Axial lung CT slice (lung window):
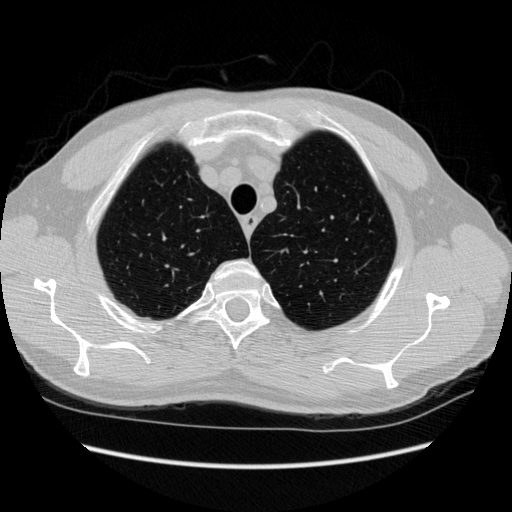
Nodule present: no